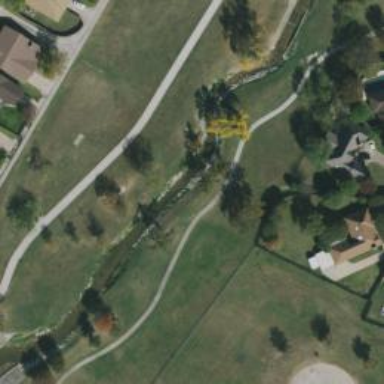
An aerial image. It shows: Disc golf basket.